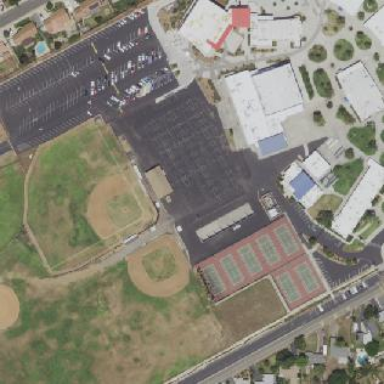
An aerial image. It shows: School.